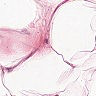
Metastatic tissue present: no